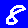
Digit: 8